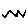
Label: zigzag